Interaction volume radius: 5 \u00c5
Interaction volume height: 10 \u00c5
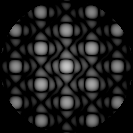
Disorder parameter: 0.01061